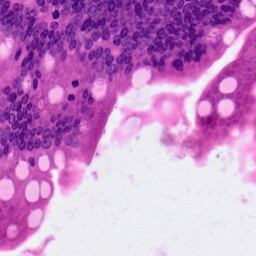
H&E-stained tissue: Pancreatic